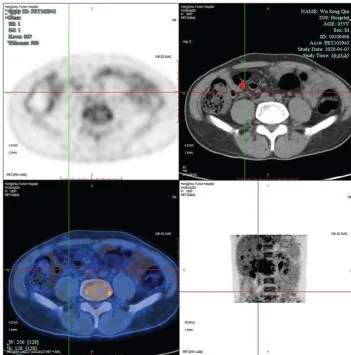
(C-F) PET/CT images in April 2020. Panels. Revealed enlarged multiple lymph nodes in different sizes in retroperitoneum (arrow).
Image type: radiology (pet)